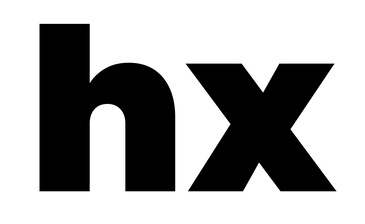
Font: Poppins-Black